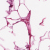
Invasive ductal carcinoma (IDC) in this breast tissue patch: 0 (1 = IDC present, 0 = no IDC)